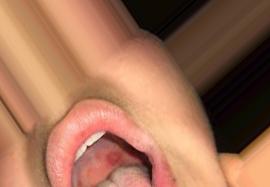
Condition: Mouth Ulcer